Brain MRI, t1w sequence, axial 2D slice.
Patient: age 42, sex F, weight 95 kg, height 1.95 m
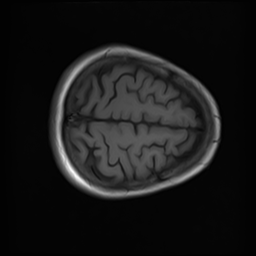